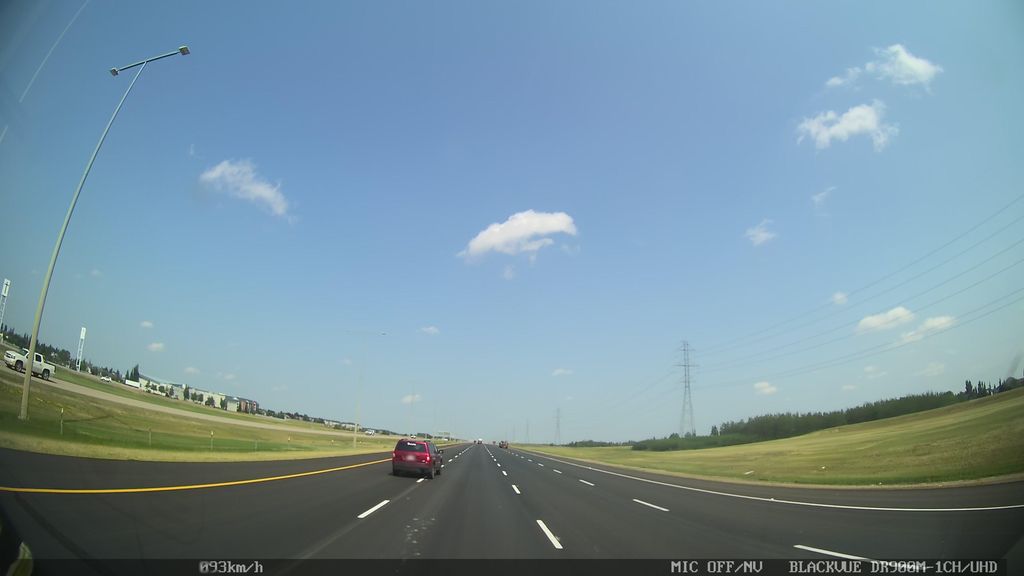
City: edmonton